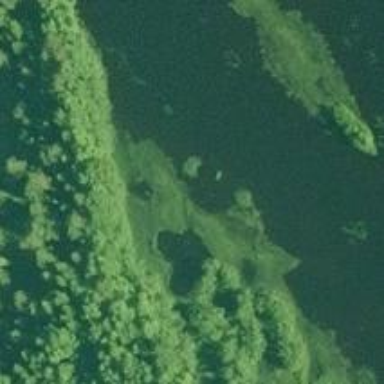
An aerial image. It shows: Marshy wetland area.